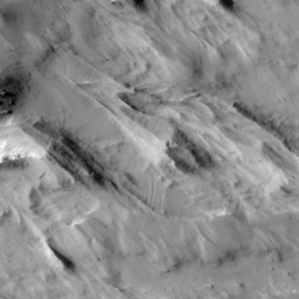
Label: non_frost